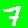
Digit: 7